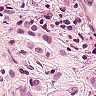
Metastatic tissue present: yes